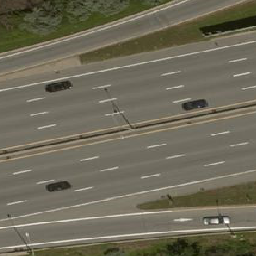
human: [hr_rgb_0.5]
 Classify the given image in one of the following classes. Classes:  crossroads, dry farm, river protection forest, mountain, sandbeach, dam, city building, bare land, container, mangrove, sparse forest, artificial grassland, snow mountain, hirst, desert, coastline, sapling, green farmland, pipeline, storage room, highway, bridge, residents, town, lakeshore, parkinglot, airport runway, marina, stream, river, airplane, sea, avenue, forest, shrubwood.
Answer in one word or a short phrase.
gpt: highway